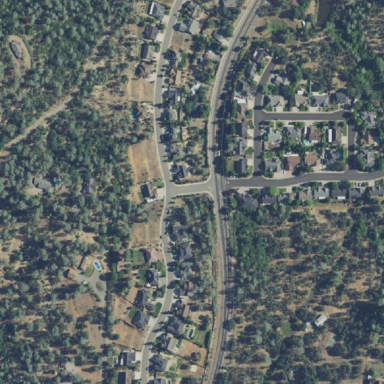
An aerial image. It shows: Residential area within subdivision.